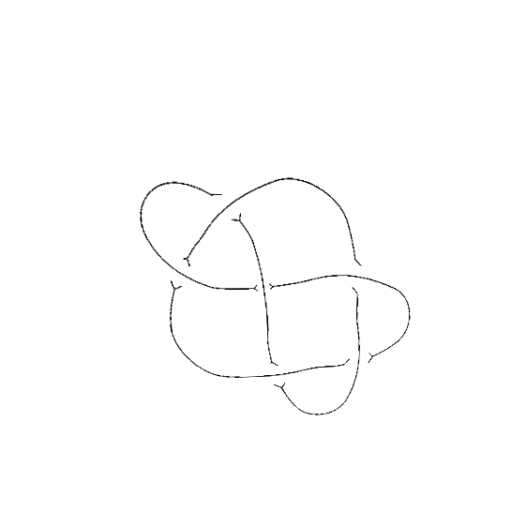
Crossing number: 6